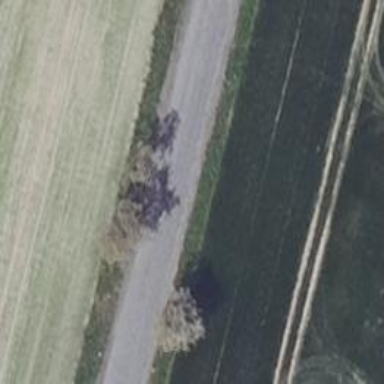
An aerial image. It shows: Deciduous tree with broadleaved leaves.